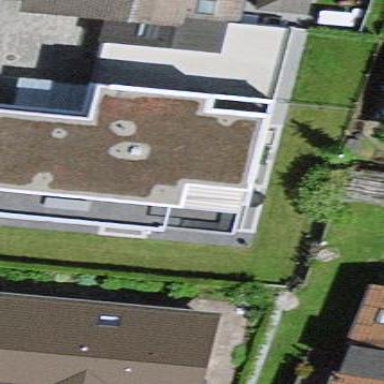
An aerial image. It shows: Semidetached house.